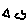
Label: triangle